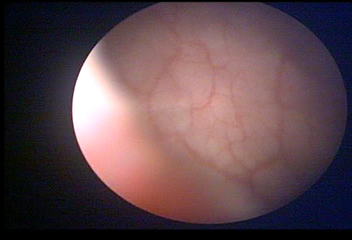
Modality: WLC
Class: Normal mucosa
Bladder cancer association: No